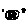
Label: moon